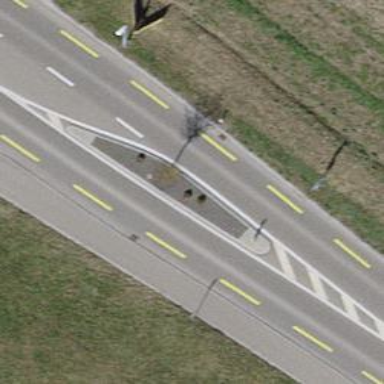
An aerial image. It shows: Traffic calming island.